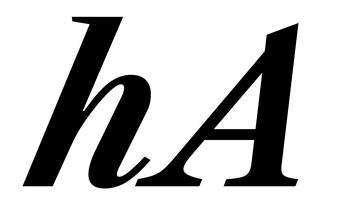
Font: LibreCaslonText-Italic_Bold_Italic